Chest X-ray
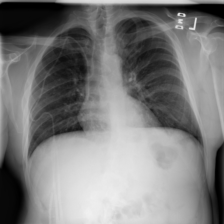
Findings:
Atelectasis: negative
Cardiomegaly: negative
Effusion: negative
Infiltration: positive
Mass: negative
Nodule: negative
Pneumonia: negative
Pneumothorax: negative
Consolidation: positive
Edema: negative
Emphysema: negative
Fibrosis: negative
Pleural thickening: negative
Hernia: negative